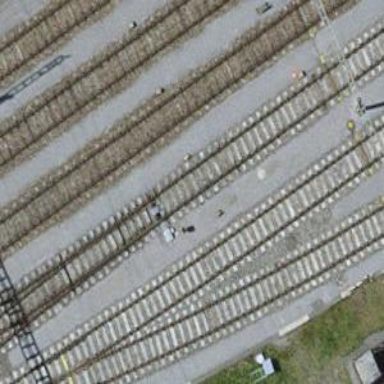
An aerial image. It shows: Railway switch.